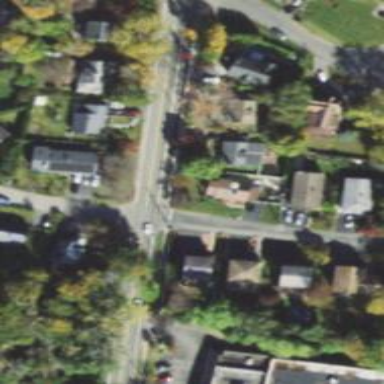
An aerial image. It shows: Unmarked road crossing.